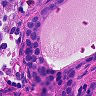
Metastatic tissue present: yes